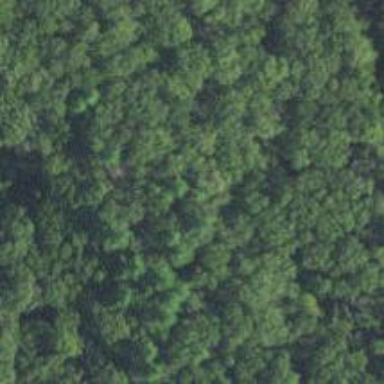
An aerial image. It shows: Mixed woodland with various types of leaves.